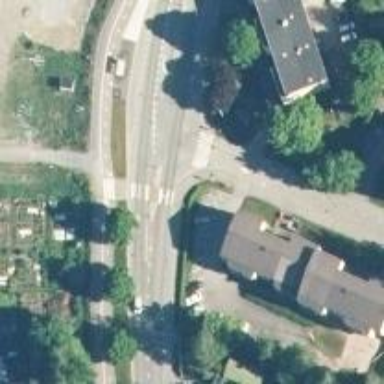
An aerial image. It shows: Road with "give way" sign.